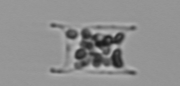
Label: Eucampia